Question: I was trying to create a li dynamically with JSON response and have included data-icon "check" in that. But in result its always displaying "arrow-r" data-icon.
Generation of li :-
'''
function CallvarURL(url) {
var respPrice ;
$.ajax({
url: url,
type : "GET",
dataType : "json",
contentType: "application/json",
async : false,
success : function(msg) {
respPrice = msg;
$("#varList li").remove();
$.each(respPrice.Value, function(index, value) {
if(value.SubVar_id == 'NoDataFound' ) {
alert('No product is assigned to '+ localStorage.getItem('userId') + ' for update the price please contact your admin.');
} else {
vari = value.SrNo;
commVari = value.subVar_eng_name;
minPrice = value.Frm_price;
maxPrice = value.to_price;
var update = value.TimeCheck;
if (update == 'Y') {
$respPrice = '<li data-categoryId = "'+ vari +'" data-categoryId2 = "'+ minPrice +'" data-categoryId3 = "'+ maxPrice +'" data-categoryId4 = "'+ commVari +'"><a href="#" data-icon="star"><b class="stuff">' + commVari + '</b><br><b class="tcolour">' + minPrice + ' - ' + maxPrice + '</b></a></li>';
} else {
$respPrice = '<li data-categoryId = "'+ vari +'" data-categoryId2 = "'+ minPrice +'" data-categoryId3 = "'+ maxPrice +'" data-categoryId4 = "'+ commVari +'"><b class="stuff">' + commVari + '</b><br><b class="tcolour">' + minPrice + ' - ' + maxPrice + '</b></li>';
}
$('#varList').append($respPrice);
};
});
'''

Can't find the reason of that ? I have tried other values for data-icon also but its always displaying "arrow-r". Any help..??
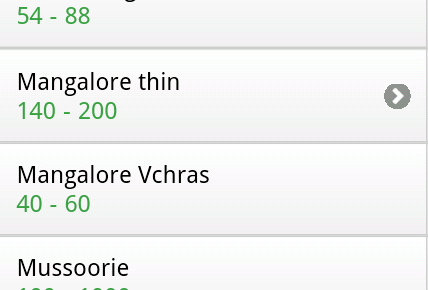
Answer: Hi as I understood you are using jquery mobile. So here I am giving you link for jsfiddle in which I have created list with checkbox. You are getting right arrow in your code because you are giving it in tag. Jquerymobile by default gives right arrow in tag.
Just visit this jsfiddle (jsfiddle.net/4FdcY/366/) Hope it will help you.